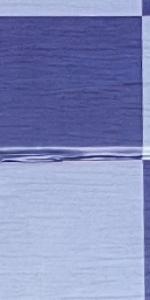
Label: Empty